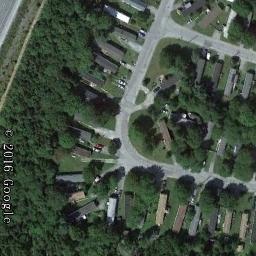
Label: residential